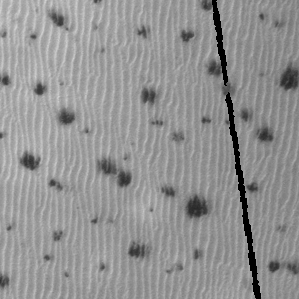
Label: frost